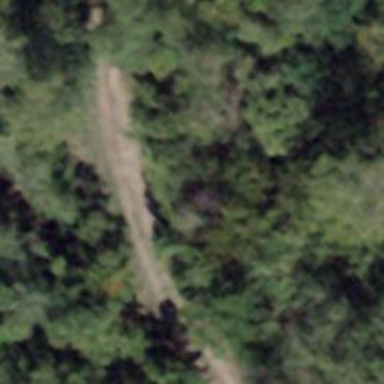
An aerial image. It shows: Unpaved track with grade 4 tracktype.